Question: I am trying to achieve in HTML + CSS the following structure:

I read in another thread that a simple way of achieving the squares in horizontal is:
HTML
'''
<table>
<th>
<td>&#9633;</td>
</th>
<th>
<td>&#9633;</td>
</th>
<th>
<td>&#9633;</td>
</th>
</table>
'''
CSS
'''
td {
font-size: 5em;
}
'''
But how can I fill the inside color of the block and reduce the separation between blocks so that are all together?
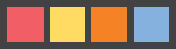
Answer: '''
table{
border-collapse: collapse;
}
td{
padding:20px;
border:5px solid black;
}
.red{
background-color:#F15E66;
}
.yellow{
background-color:#FFDB64;
}
.orange{
background-color:#F58326;
}
.blue{
background-color:#85B1DE;
}
'''
'''
<table>
<tr>
<td class="red"></td>
<td class="yellow"></td>
<td class="orange"></td>
<td class="blue"></td>
<tr>
</table>
'''
<URL>